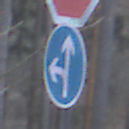
Verkehrszeichen: VorgeschriebeneFahrtrichtungGeradeausOderLinks
Zusatzzeichen oben: Stop
Umgebung: Outdoor, Nature
Tageszeit: MorningAfternoon
Wetter: Overcast
Licht: Natural
Jahreszeit: Winter
Kontrast: LowContrast